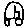
Label: car